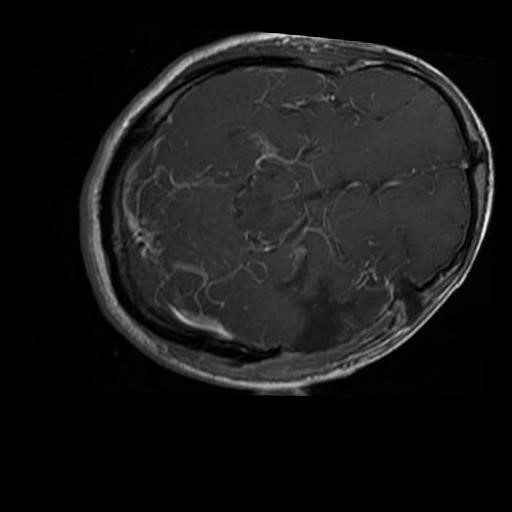
Label: brain_glioma